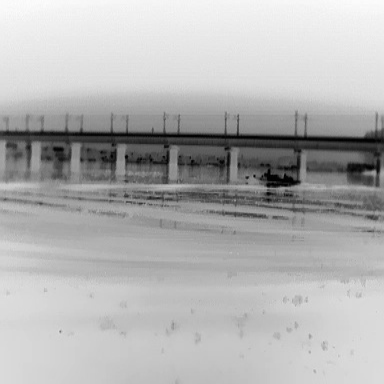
There is a warship in the infrared image.